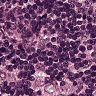
Metastatic tissue present: yes